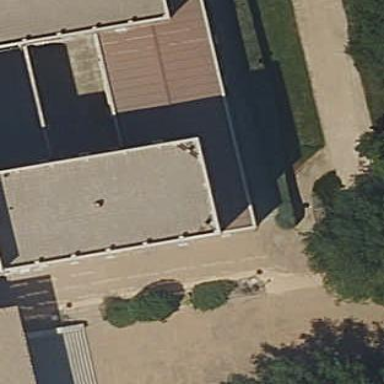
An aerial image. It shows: Building with flat roof.